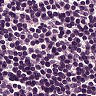
Metastatic tissue present: no